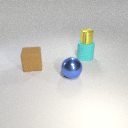
large brown rubber cube behind large blue metal sphere